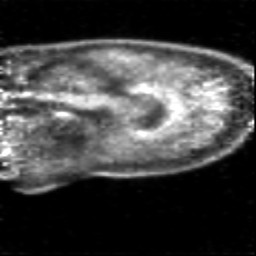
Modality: PET
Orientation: sagittal
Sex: female
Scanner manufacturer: siemens